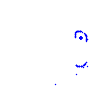
Particle: proton